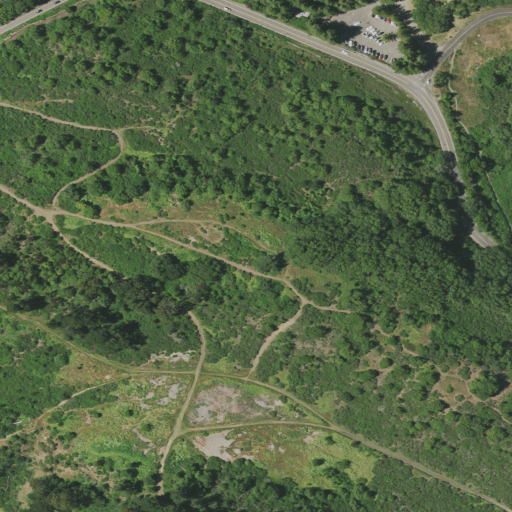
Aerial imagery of mountain in California named Chaparral Peak containing mixed forest, open development, evergreen forest, shrub, low intensity development, and medium intensity development